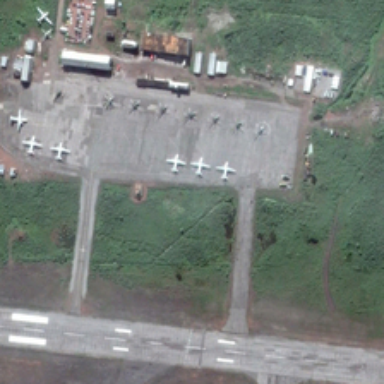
Some planes are in an airport surrounded by green plants .